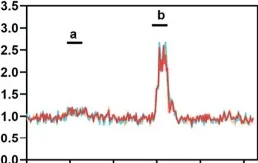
Detection of intracellular calcium concentration using co-loadedFluo-3andFura Redprobes. Changes in the ratio of Fluo-3/Fura Red fluorescence in response to consecutive stimulation with 10 muM calcimimetics NPS R-568, peak 'a'), and . 100 muM ATP (peak 'b') were used as a measure of the intracellular Ca2+ concentration in the blank.
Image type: pathology (immunostaining)